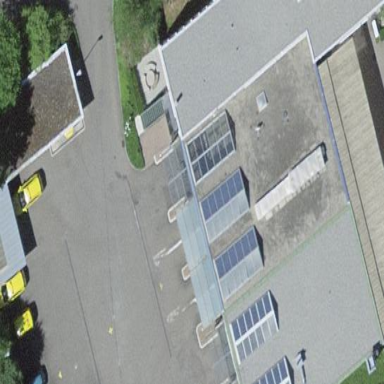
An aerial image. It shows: Building for vehicle inspection.